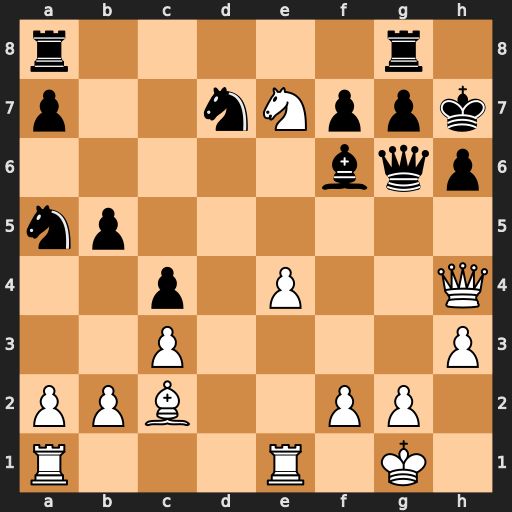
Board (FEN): r5r1/p2nNppk/5bqp/np6/2p1P2Q/2P4P/PPB2PP1/R3R1K1
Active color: w
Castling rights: -
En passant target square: -
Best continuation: Nxg6 Bxh4 Nxh4